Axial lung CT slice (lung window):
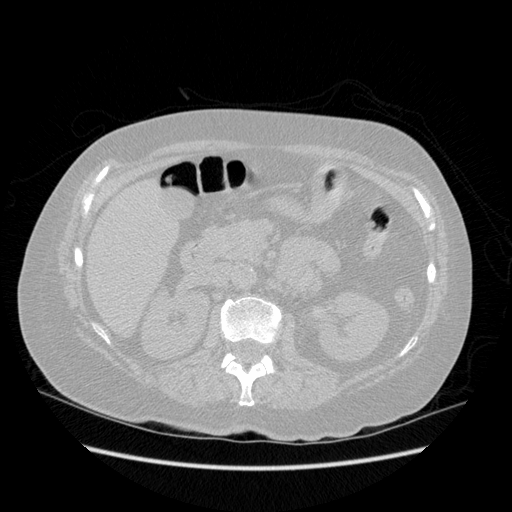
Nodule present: no